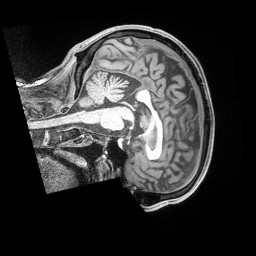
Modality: T1w
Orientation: sagittal
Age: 36
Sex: male
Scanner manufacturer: siemens
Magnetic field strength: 3 T
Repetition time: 2 s
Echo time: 0.00211 s